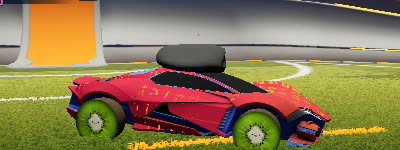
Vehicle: werewolf